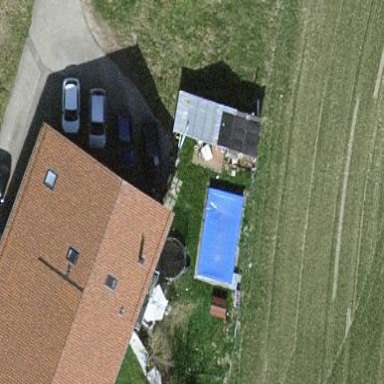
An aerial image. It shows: Simple house.